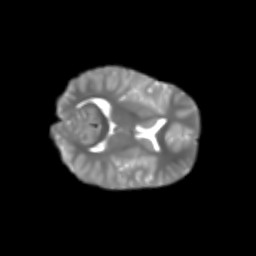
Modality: T2w
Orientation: axial
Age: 7
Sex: female
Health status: healthy